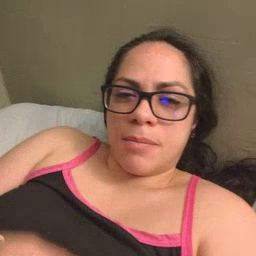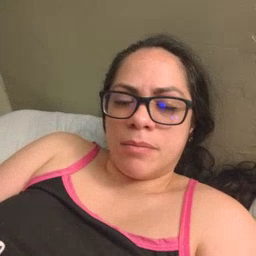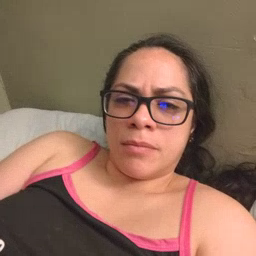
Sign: nap